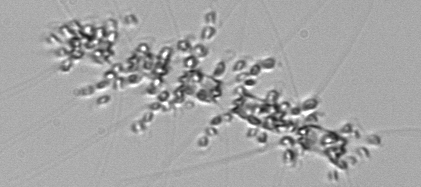
Label: Chaetoceros_didymus_TAG_external_flagellate